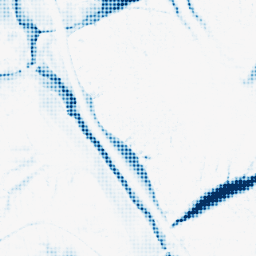
Category: morphological
Decomposition family: morphological_ellipse
Decomposition parameters: operation: closing
width: 30
height: 30
Upsampling method: sinc_blackman
Upsampling parameters: scale: 8
kernel_size: 8
Upsampling scale: 8